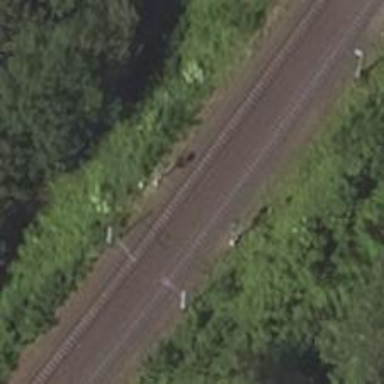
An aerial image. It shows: Railway signal.